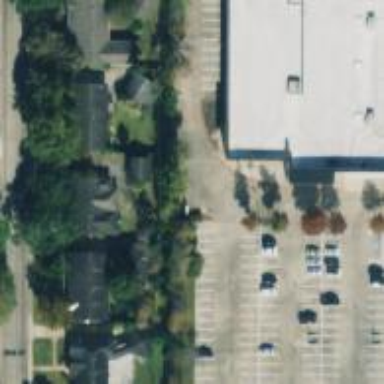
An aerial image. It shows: Parking space.